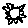
Label: sun